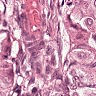
Metastatic tissue present: yes